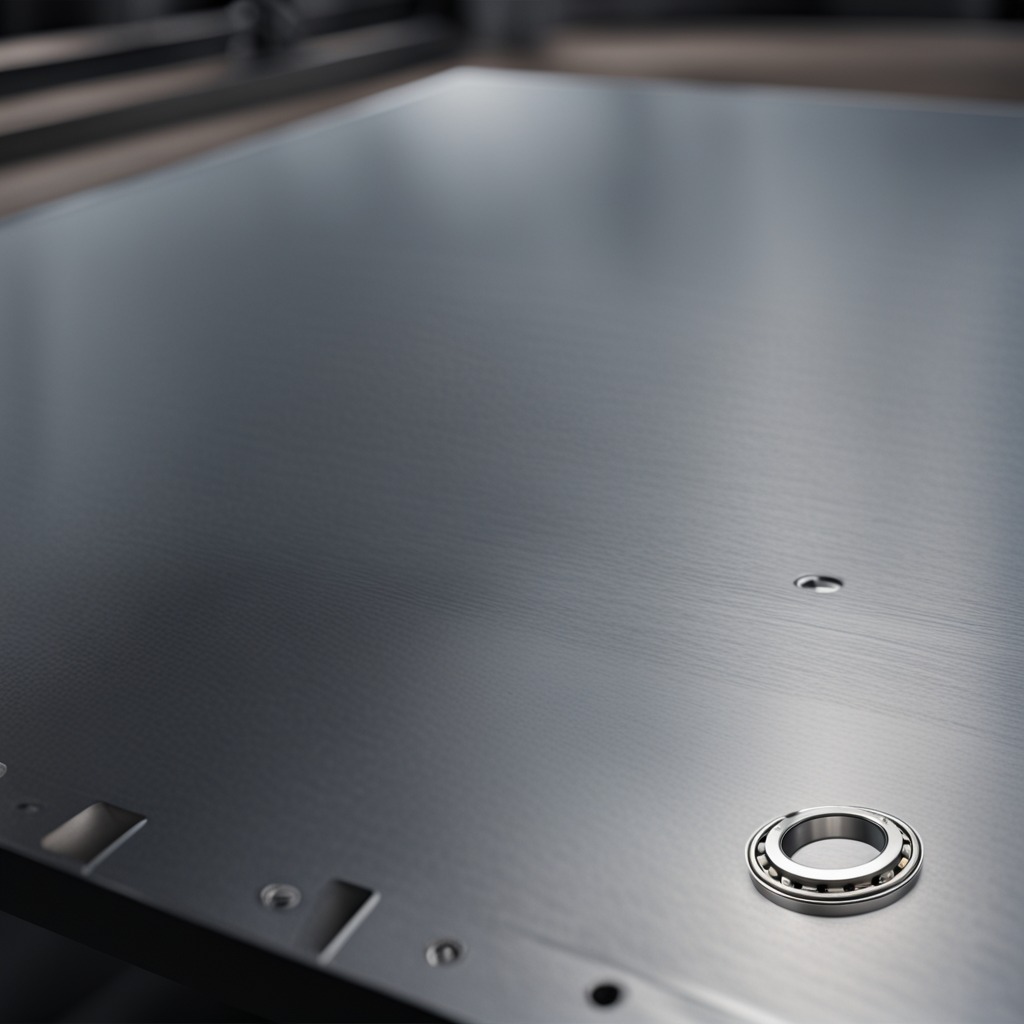
A metal ball bearing is lying on a cold steel table in a mining workshop.